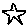
Label: star